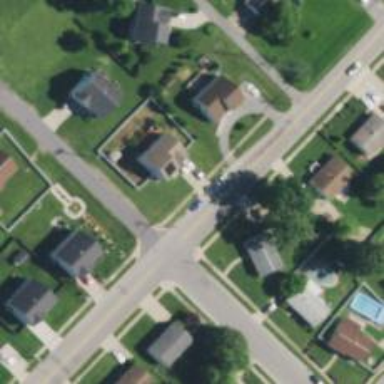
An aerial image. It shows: Neighborhood.